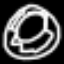
Label: donut